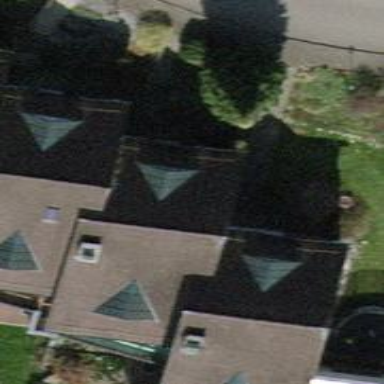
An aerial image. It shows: Terrace building with gabled grey roof oriented across.